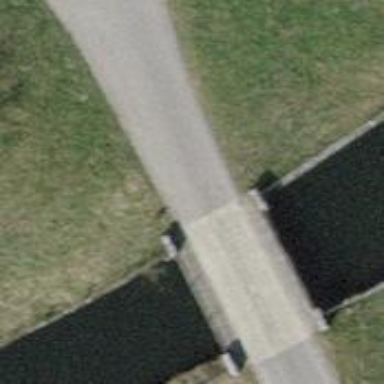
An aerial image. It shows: Service road that crosses over bridge.